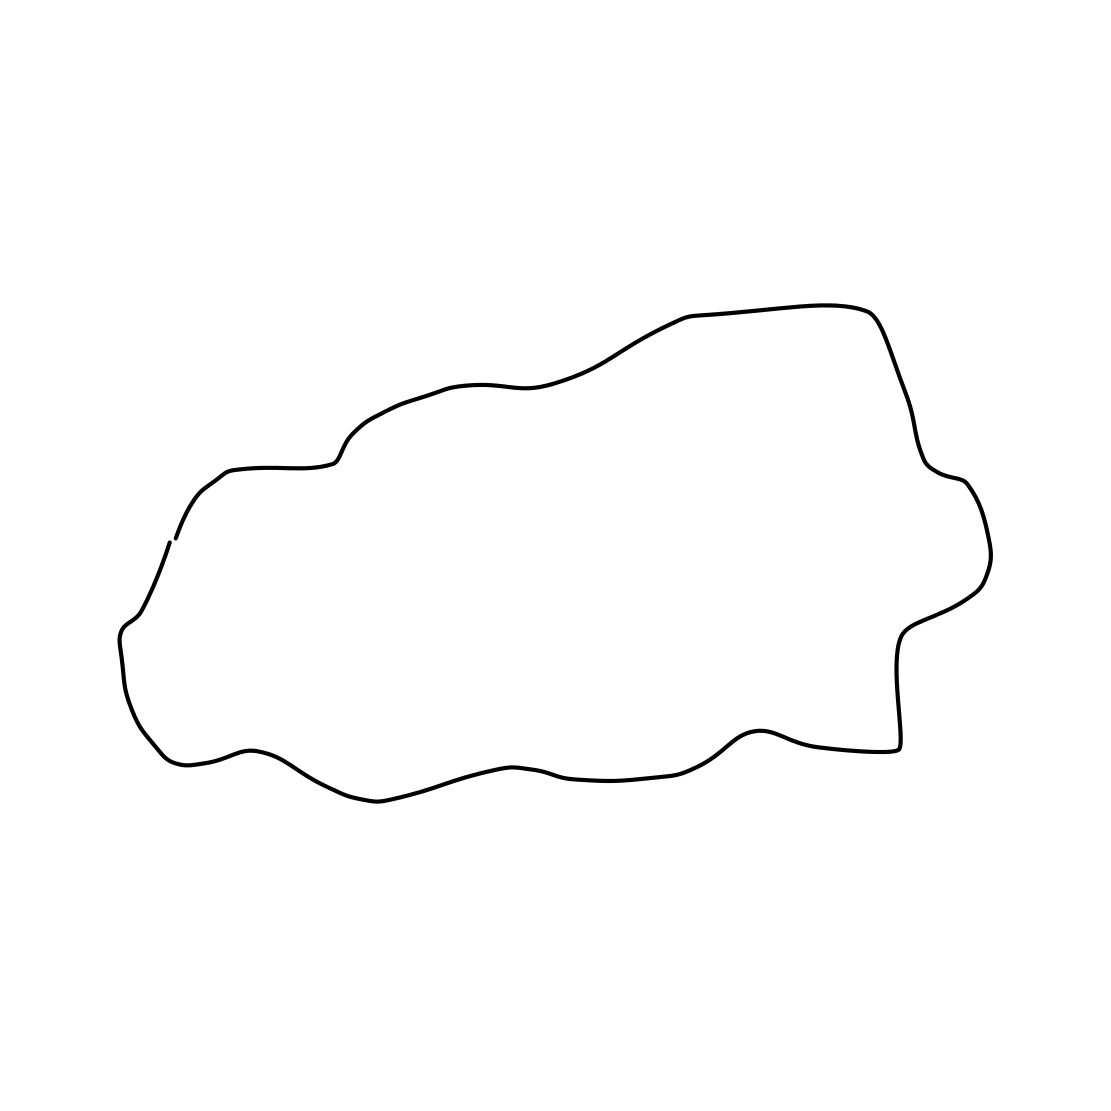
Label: cloud